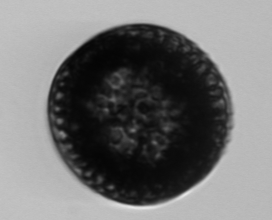
Label: Coscinodiscus